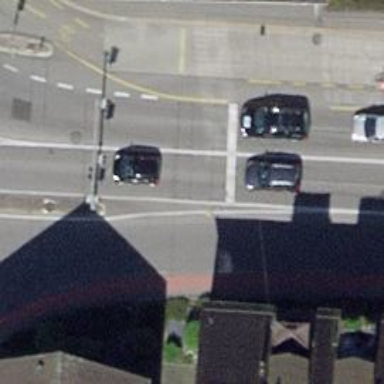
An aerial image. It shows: Primary road with asphalt surface and designated cycle lane.